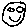
Label: smiley face